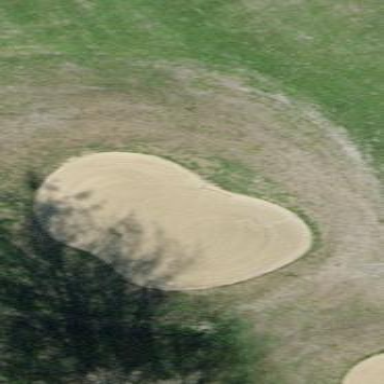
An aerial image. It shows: Golf bunker filled with natural sand.